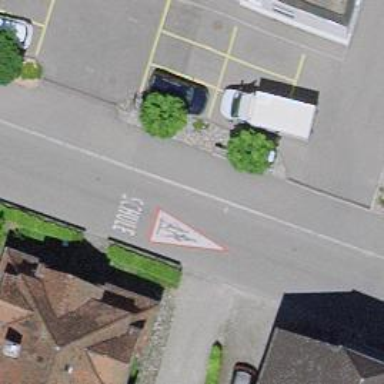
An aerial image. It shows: Feature for traffic calming is present.